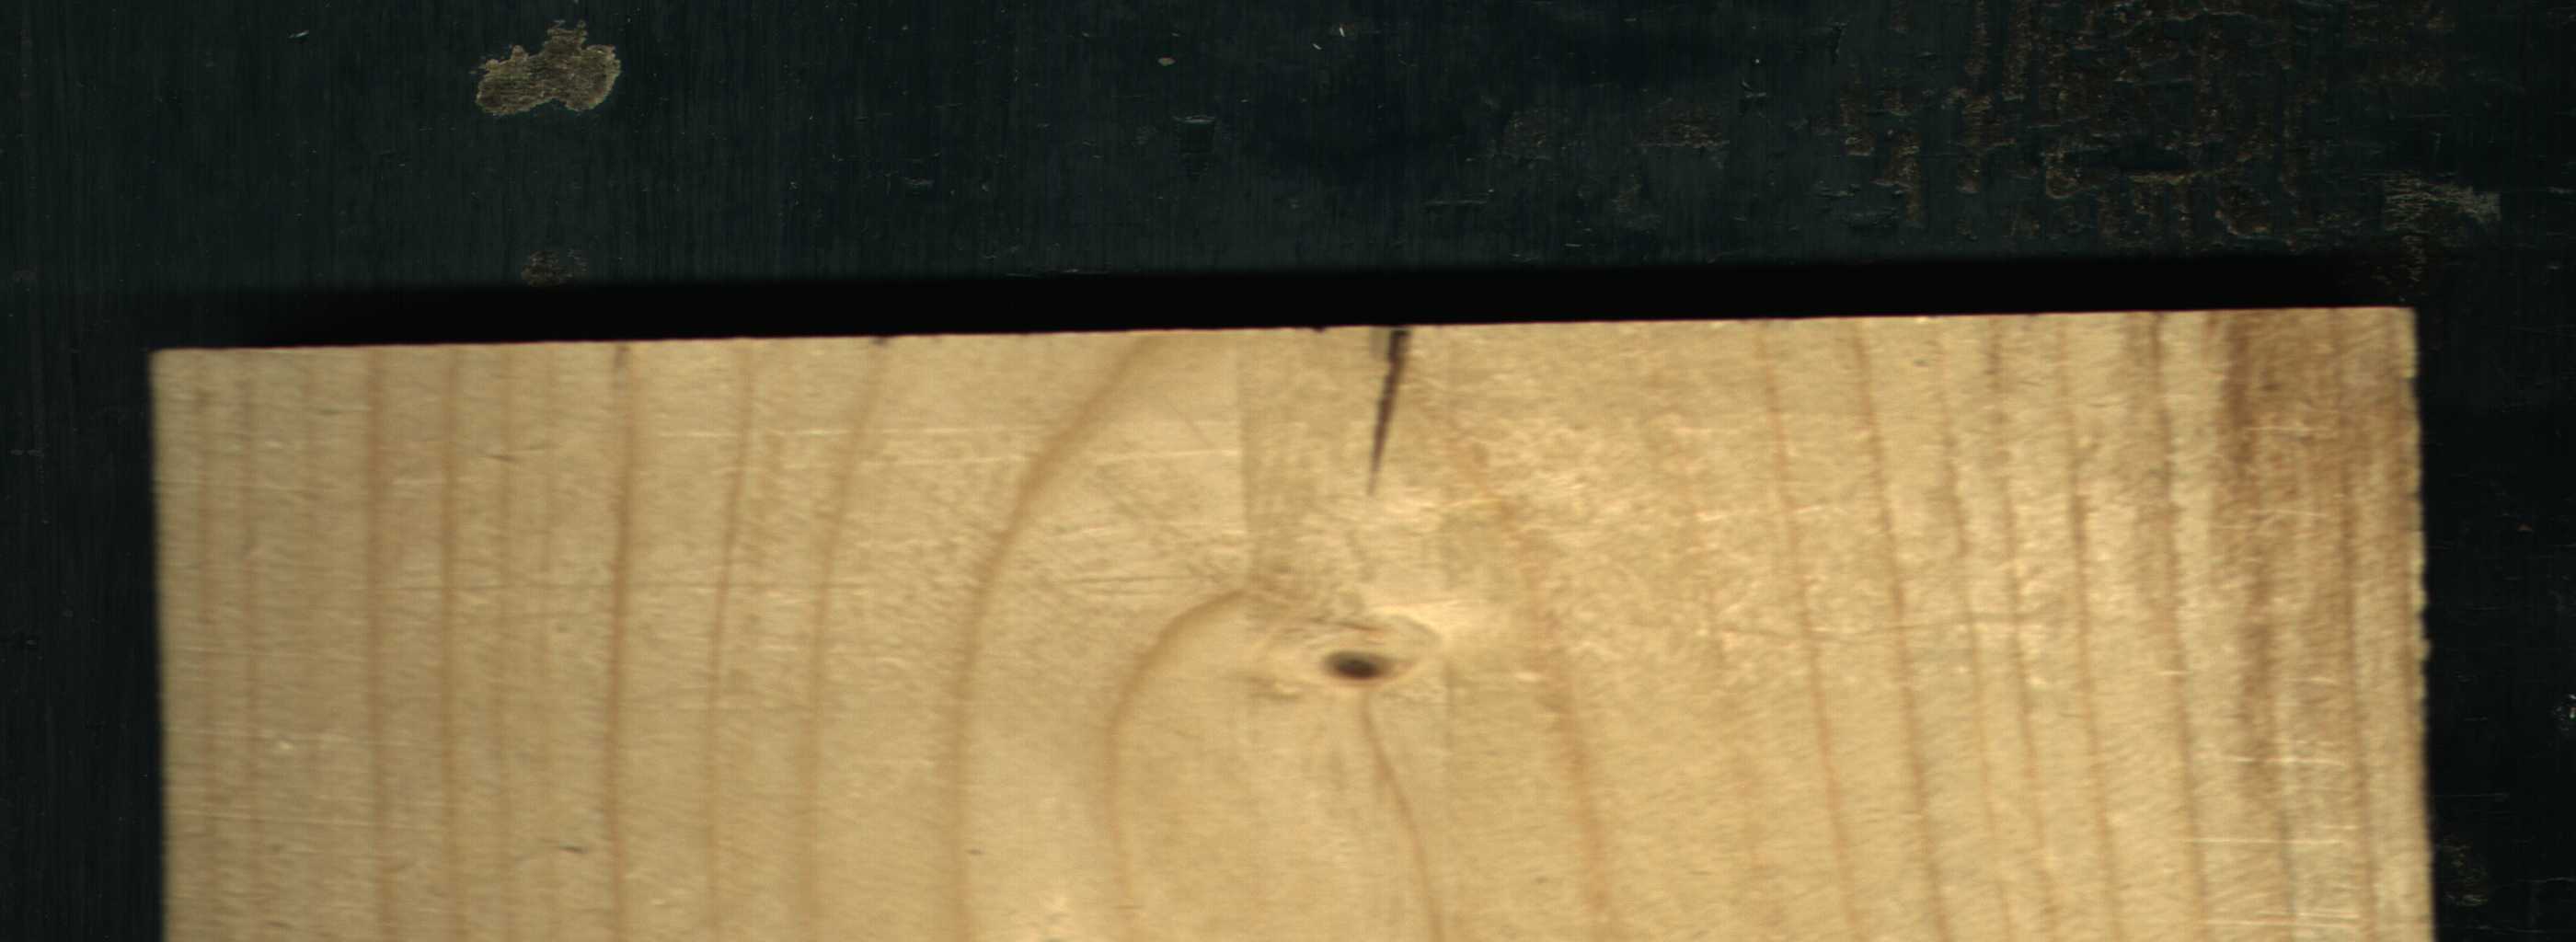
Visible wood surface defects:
Crack
Live_Knot